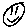
Label: smiley face